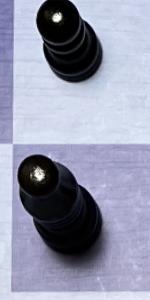
Label: Bishop_Black